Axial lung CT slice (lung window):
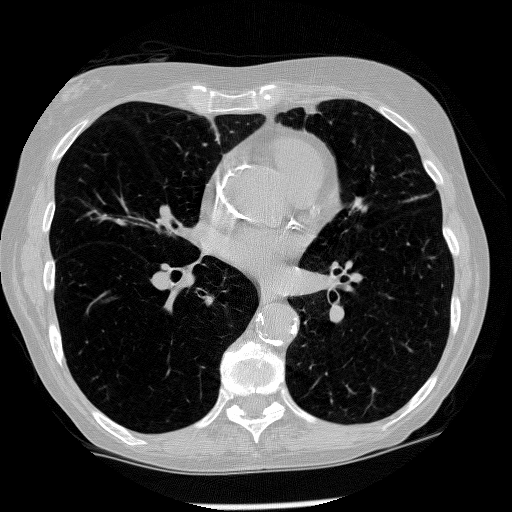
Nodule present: no